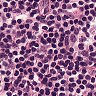
Metastatic tissue present: no